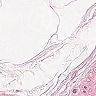
Metastatic tissue present: no